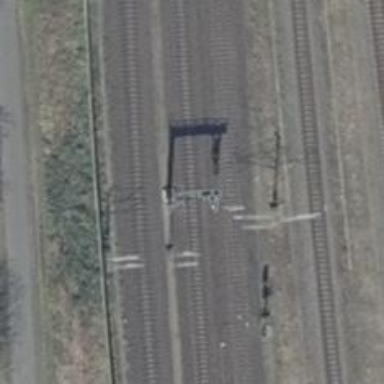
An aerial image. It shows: Railway signal.